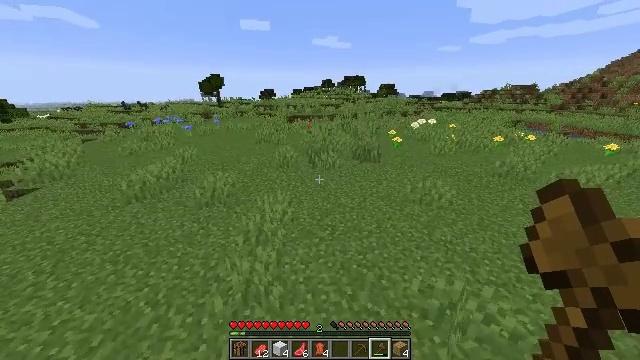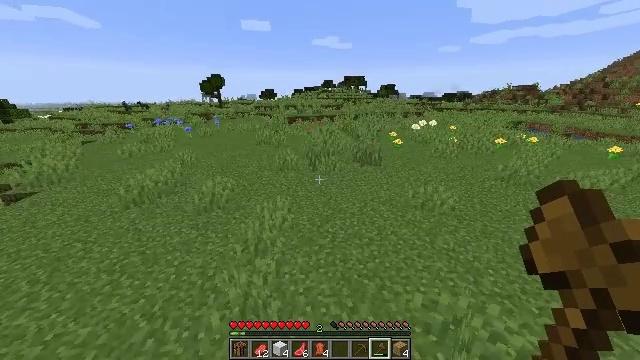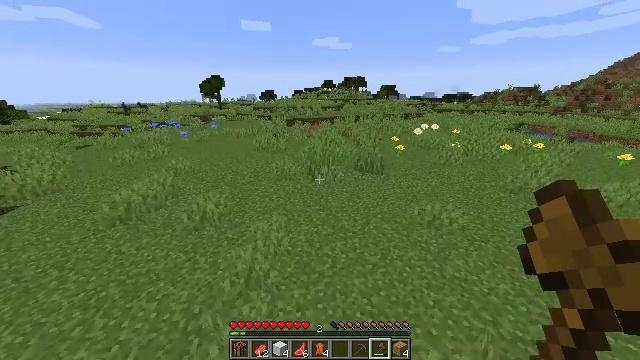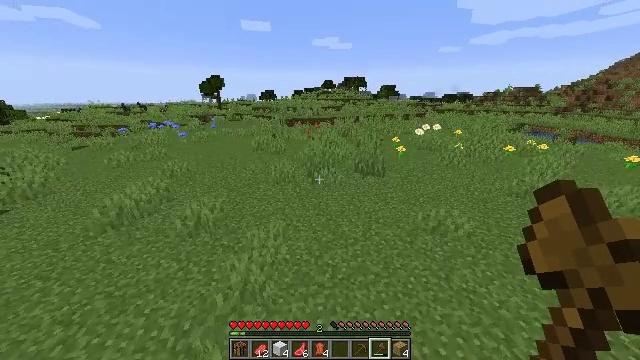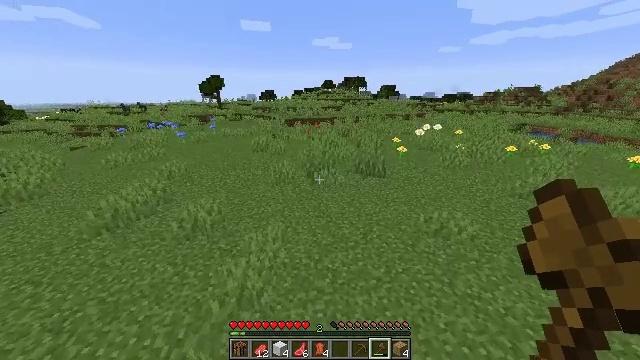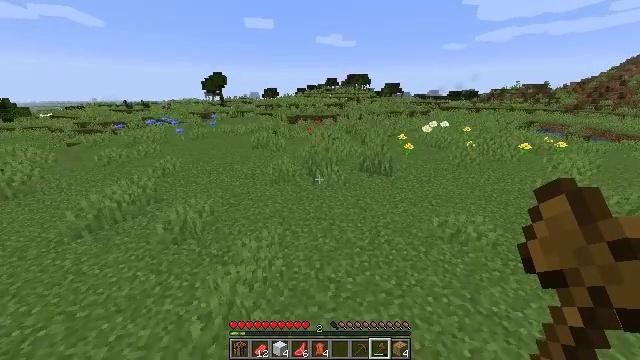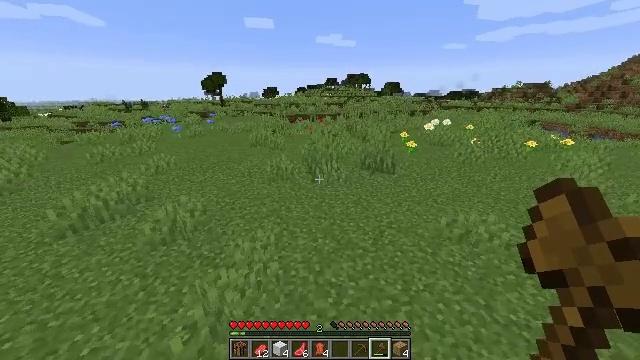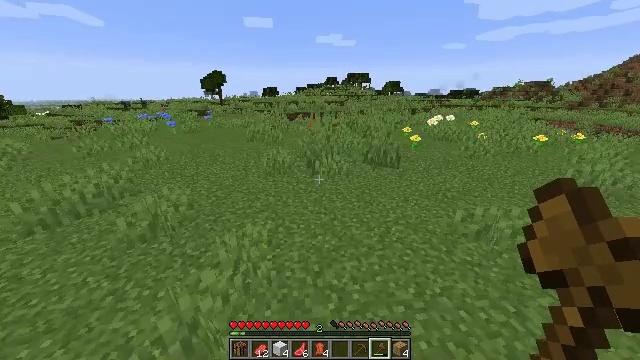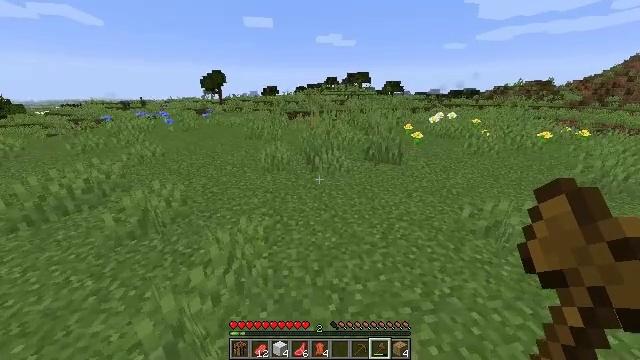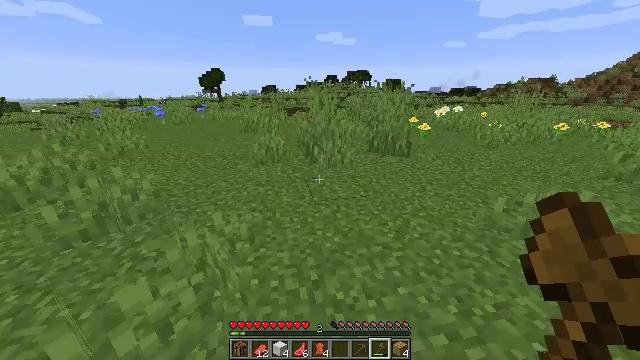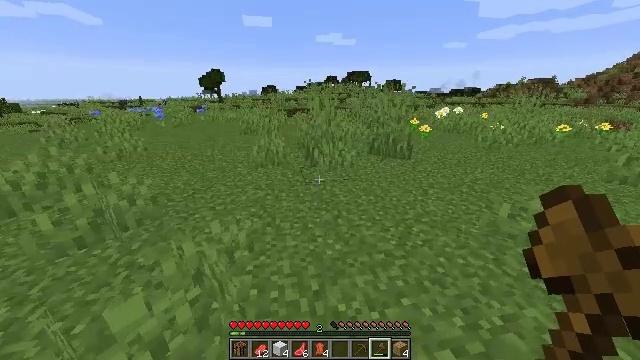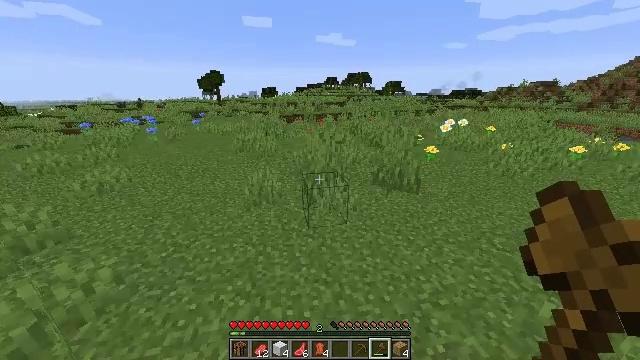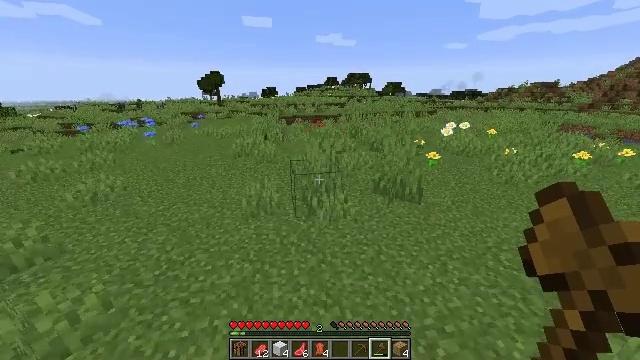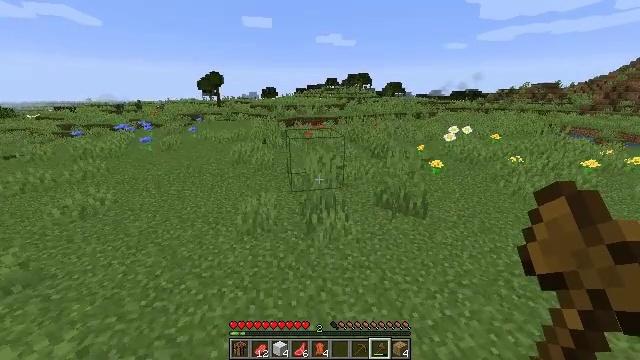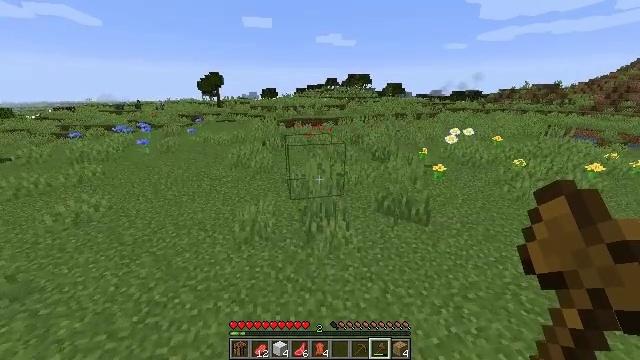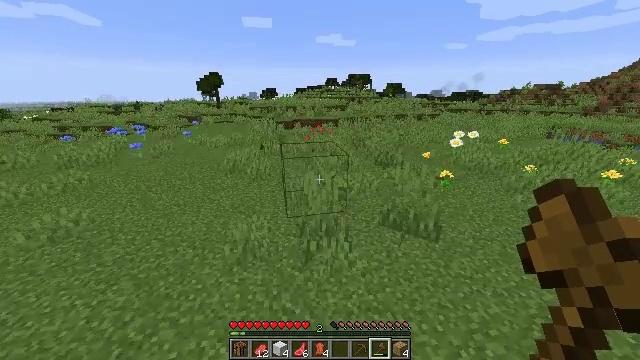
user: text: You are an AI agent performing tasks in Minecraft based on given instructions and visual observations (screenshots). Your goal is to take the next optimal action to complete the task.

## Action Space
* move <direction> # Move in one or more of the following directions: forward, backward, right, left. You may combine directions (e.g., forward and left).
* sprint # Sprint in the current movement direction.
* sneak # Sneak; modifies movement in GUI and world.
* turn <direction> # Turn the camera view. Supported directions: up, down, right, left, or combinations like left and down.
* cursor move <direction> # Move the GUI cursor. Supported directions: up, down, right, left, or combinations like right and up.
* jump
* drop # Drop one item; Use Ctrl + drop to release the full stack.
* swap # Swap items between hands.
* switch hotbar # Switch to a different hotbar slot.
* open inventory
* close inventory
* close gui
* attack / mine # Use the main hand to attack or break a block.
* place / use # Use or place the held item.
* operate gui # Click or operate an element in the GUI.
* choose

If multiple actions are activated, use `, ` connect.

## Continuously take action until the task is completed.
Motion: motion action
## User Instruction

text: Collect a cornflower for blue dye.
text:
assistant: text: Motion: move forward, sprint, jump
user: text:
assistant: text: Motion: move forward, sprint, jump
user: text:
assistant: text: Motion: move forward, sprint, jump
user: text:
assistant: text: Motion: move forward, sprint, jump
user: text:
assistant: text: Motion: move forward, sprint, jump
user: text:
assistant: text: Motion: move forward, sprint, jump
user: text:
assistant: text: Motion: move forward, sprint, jump
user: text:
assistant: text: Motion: move forward, sprint, jump
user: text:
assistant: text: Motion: move forward, sprint, jump
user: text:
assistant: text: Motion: move forward, sprint, jump
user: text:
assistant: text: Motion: move forward, sprint, jump
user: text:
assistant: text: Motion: move forward, sprint, jump
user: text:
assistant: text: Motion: move forward, sprint, jump
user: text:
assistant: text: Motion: move forward, sprint, jump
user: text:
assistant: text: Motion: move forward, sprint, jump
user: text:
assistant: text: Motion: move forward, sprint, jump
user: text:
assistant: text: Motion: move forward, sprint, jump
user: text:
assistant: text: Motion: move forward, sprint, jump
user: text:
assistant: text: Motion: move forward, sprint, jump
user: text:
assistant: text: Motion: move forward, sprint, jump
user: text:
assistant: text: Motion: move forward, sprint, jump
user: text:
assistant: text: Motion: move forward, sprint, jump
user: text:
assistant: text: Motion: move forward, sprint, jump
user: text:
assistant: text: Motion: move forward, sprint, jump
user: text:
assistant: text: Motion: move forward, sprint, jump
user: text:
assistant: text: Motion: move forward, sprint, jump
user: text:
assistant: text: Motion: move forward, sprint, jump
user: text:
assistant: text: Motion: move forward, sprint, jump
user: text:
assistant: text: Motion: move forward, sprint, jump
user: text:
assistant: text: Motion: move forward, sprint, jump